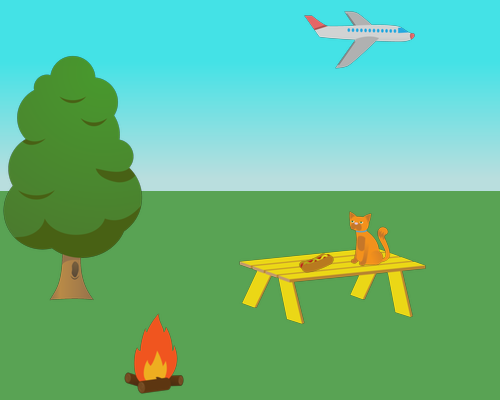
small fluffy tree on left and a med fire on left near bottom med yellow bench on right near middle med hot dog on left of yellow bench small cat on right of yellow bench